Question: Is possible auto align in line 2 div ?
The goal is to get something like the image attached.
I can't set percentages (80% and 20%) because the content is dynamic. I can't use tables. Any idea?
Example: <URL>
'''
<html>
<head>
<style type="text/css">
.navbar {
width: 500px;
background: #ccc;
display:table;
}
.navbar .breadcrumb {
float:left;
}
.navbar .breadcrumb ul {
margin: 0;
padding: 0;
}
.navbar .breadcrumb li {
list-style: none;
display: inline;
}
.navbar .navbutton {
float: right;
}
</style>
</head>
<body>
<div class="navbar">
<div class="breadcrumb">
<ul>
<li>Lorem ipsum dolor sit amet, consectetur adipiscing elit</li>
<li>-></li>
<li>Lorem ipsum dolor sit amet, consectetur adipiscing elit</li>
<li>-></li>
<li>Lorem ipsum dolor sit amet, consectetur adipiscing elit</li>
<li>-></li>
<li>Lorem ipsum dolor sit amet, consectetur adipiscing elit</li>
</ul>
</div>
<div class="navbutton">
<input type="button" value="BUTTON" />
</div>
</div>
</body>
</html>
'''
Thank you!

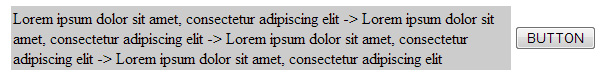
Answer: There you go! To align without defined size you must use table display properties
'''
.navbar {
width: 500px;
background: #ccc;
display:table;
}
.navbar .breadcrumb ul {
margin: 0;
padding: 0;
}
.navbar .breadcrumb li {
list-style: none;
display: inline;
}
.navbar ul{
display: table-cell;
}
.navbutton {
display: table-cell;
vertical-align: middle;
}
'''